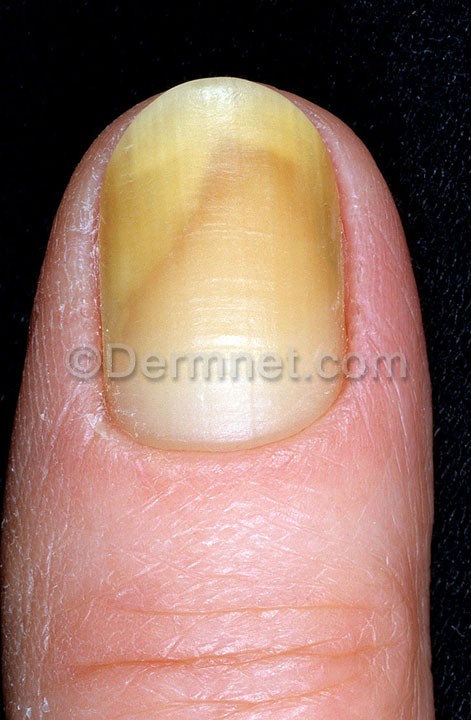
Disease: Nail Fungus and other Nail Disease